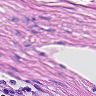
Metastatic tissue present: no